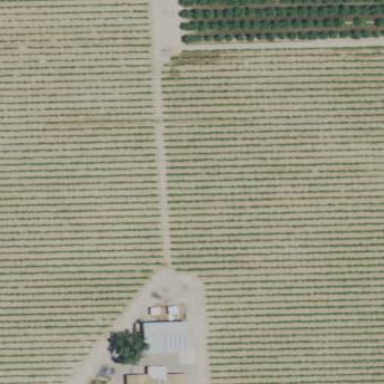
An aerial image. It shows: Vineyard where grapes are grown.